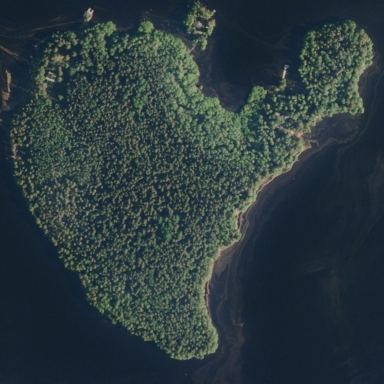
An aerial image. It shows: Island covered with dense forest.